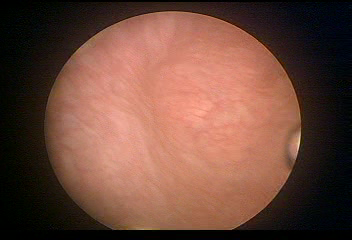
Modality: WLC
Class: Normal mucosa
Bladder cancer association: No